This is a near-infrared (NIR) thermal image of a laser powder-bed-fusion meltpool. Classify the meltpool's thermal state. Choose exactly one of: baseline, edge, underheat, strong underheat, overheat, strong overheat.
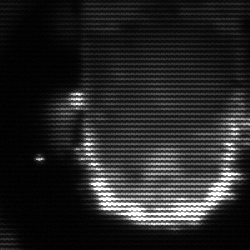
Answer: baseline